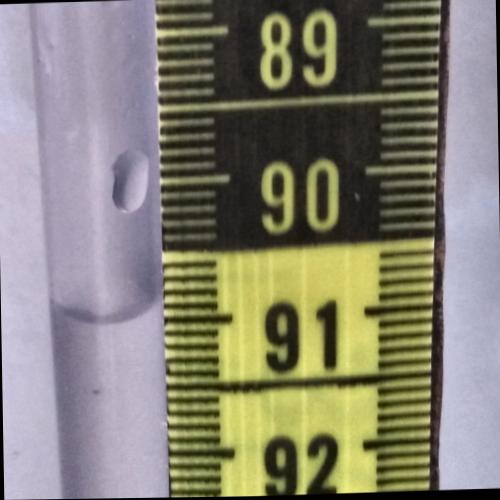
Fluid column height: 91.0 cm